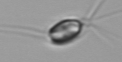
Label: Chrysochromulina